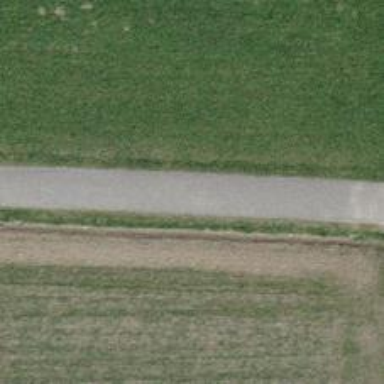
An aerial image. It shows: Track road with grade4 tracktype.